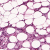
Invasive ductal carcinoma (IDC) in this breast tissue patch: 0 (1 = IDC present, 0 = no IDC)